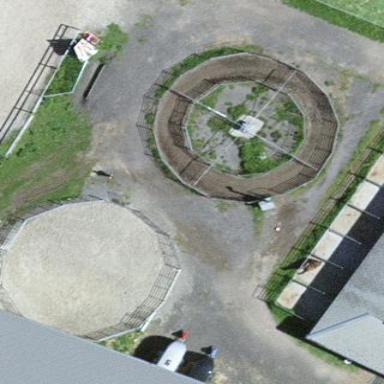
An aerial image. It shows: Paddock used for horse riding and animal keeping.